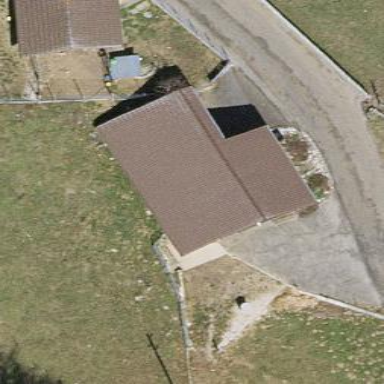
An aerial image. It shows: Group of garages.